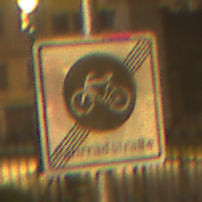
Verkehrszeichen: EndeFahrradstrasse
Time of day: Night
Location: Outdoor (Urban)
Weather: Clear
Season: NotSpecified
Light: Artificial